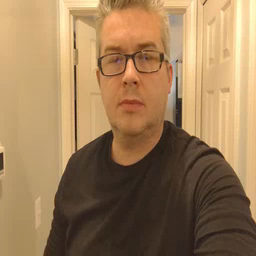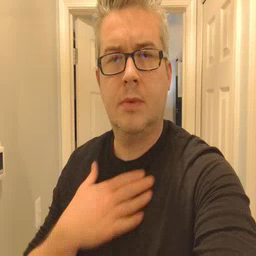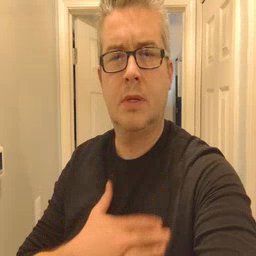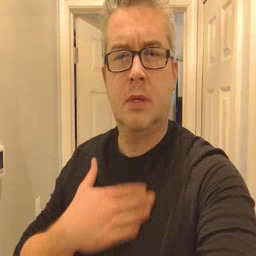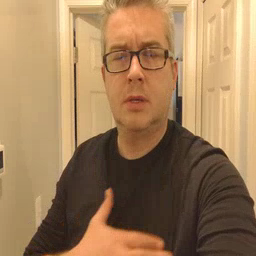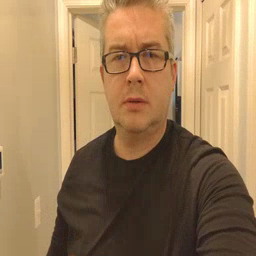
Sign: please